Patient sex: M
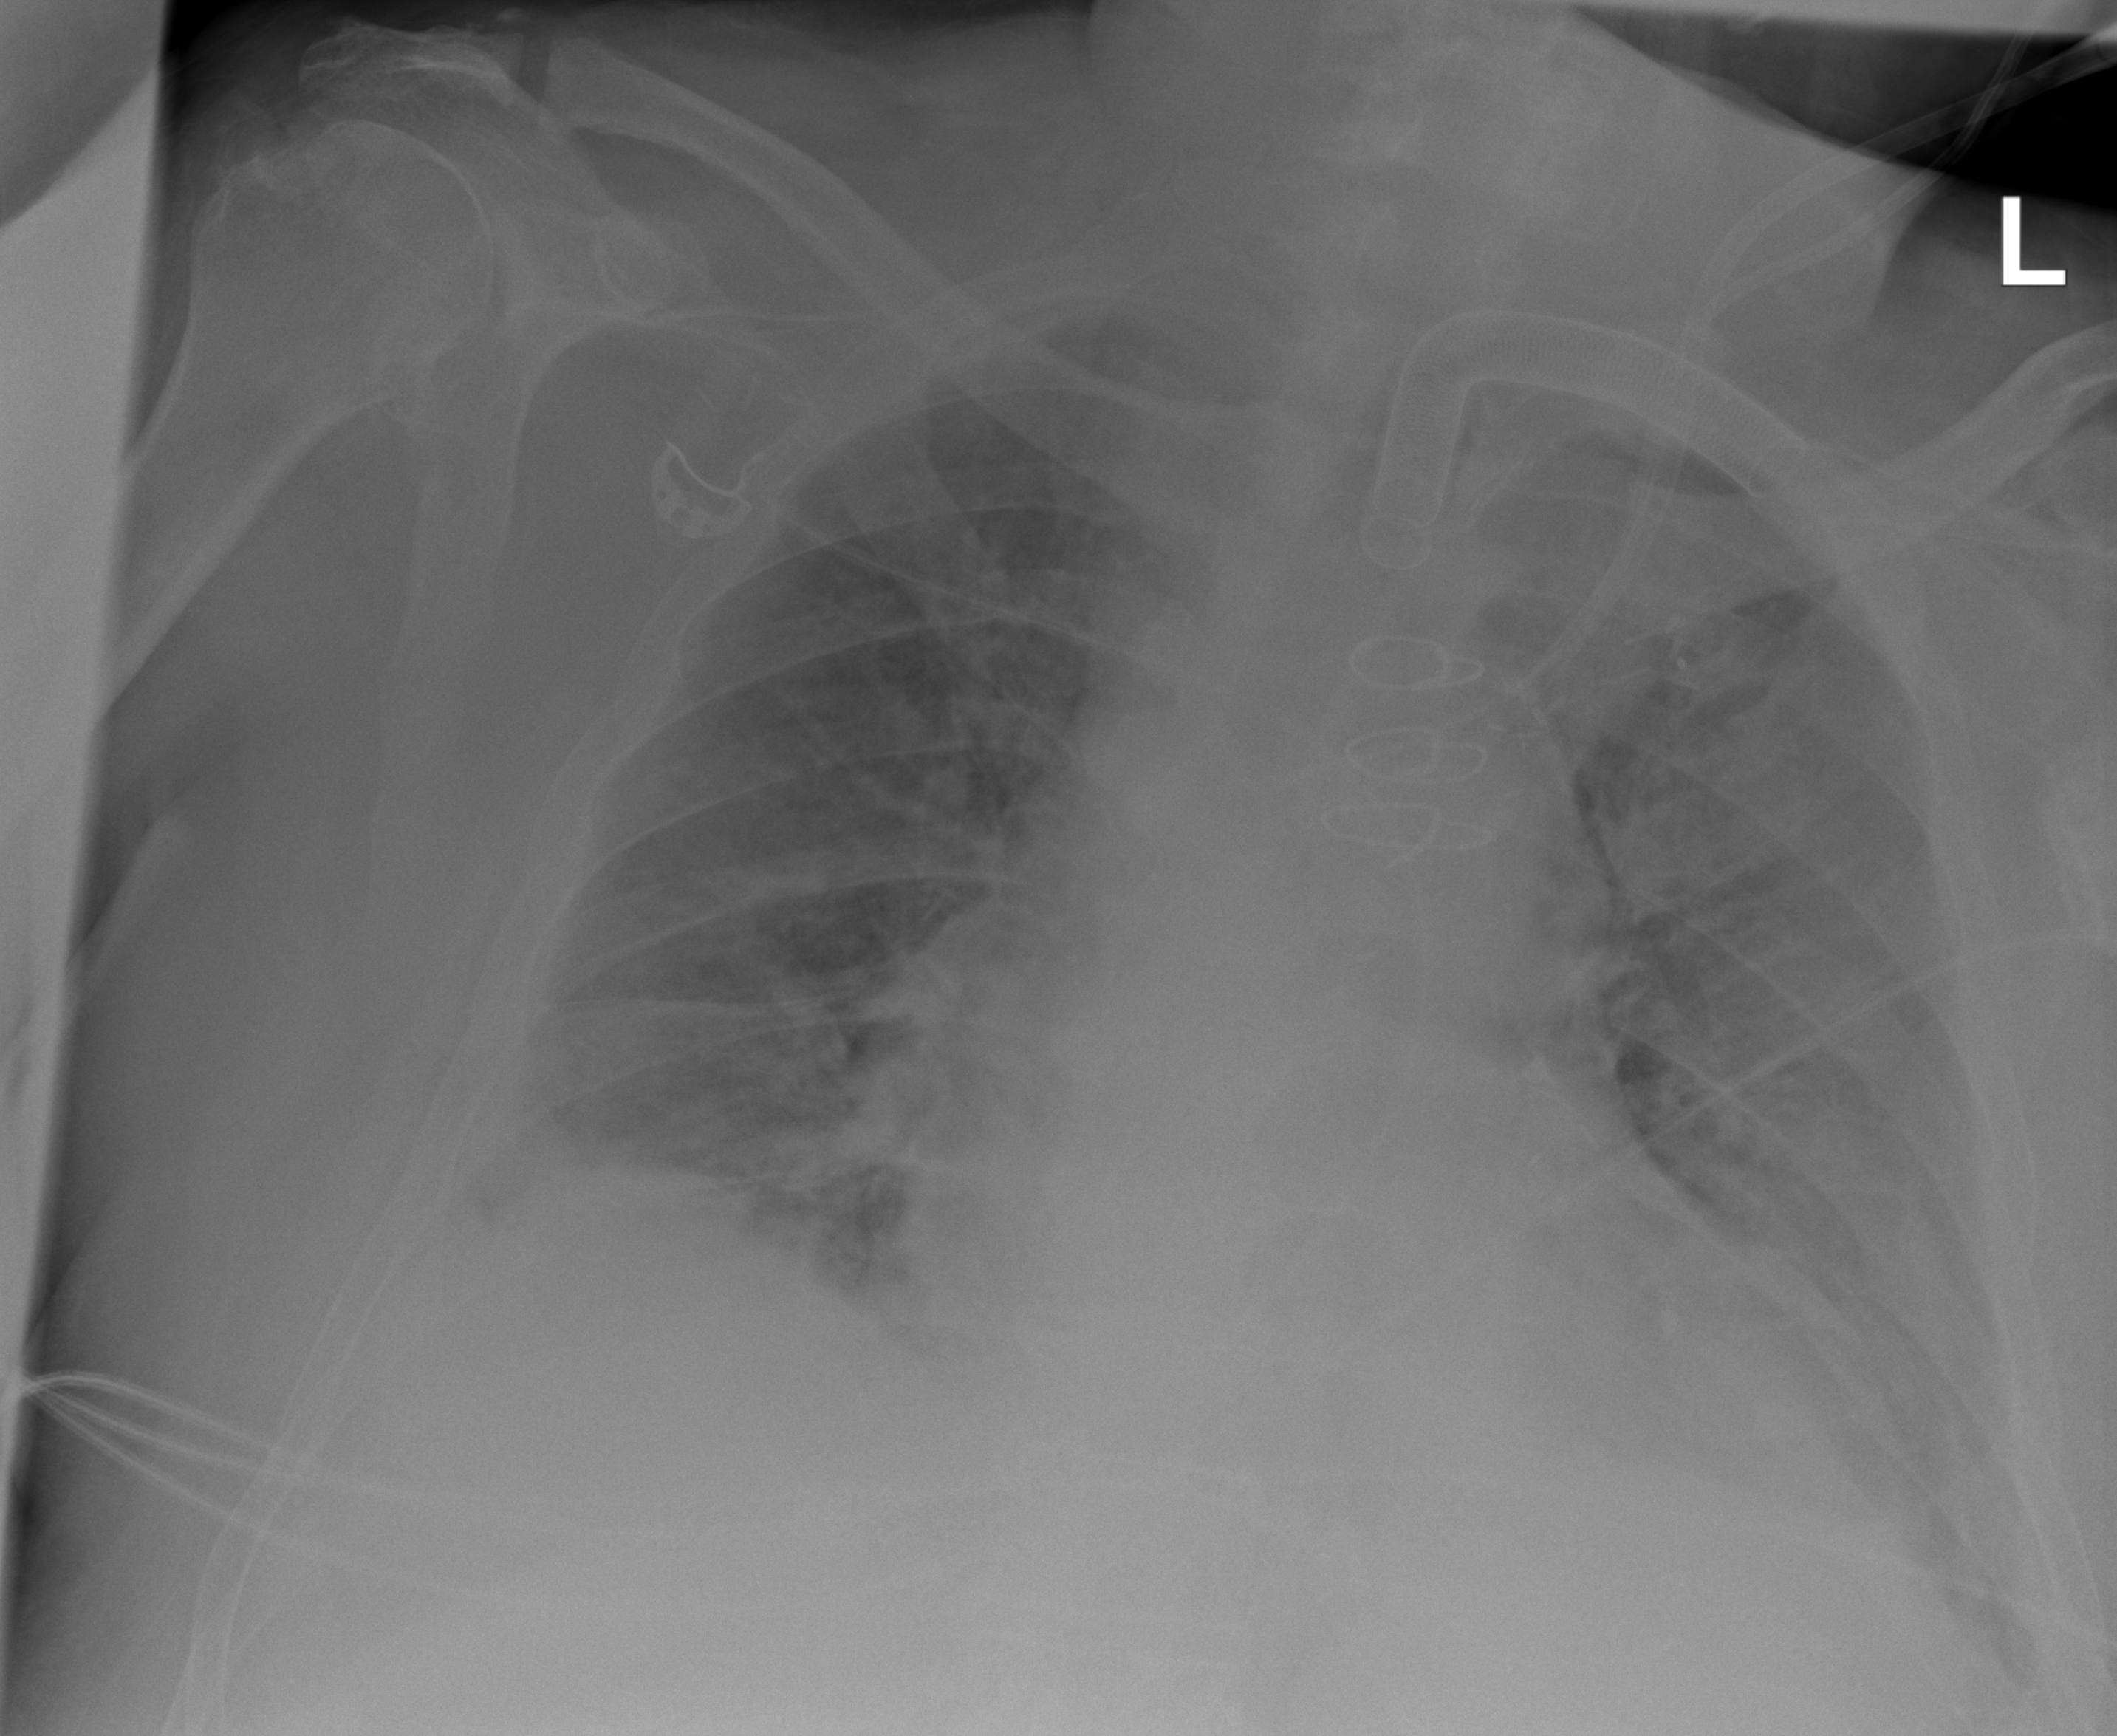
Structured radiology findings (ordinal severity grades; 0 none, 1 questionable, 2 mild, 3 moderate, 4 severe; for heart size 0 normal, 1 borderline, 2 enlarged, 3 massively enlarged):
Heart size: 2
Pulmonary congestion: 2
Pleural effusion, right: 2
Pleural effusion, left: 2
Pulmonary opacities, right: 1
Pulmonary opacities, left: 1
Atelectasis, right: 2
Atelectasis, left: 2